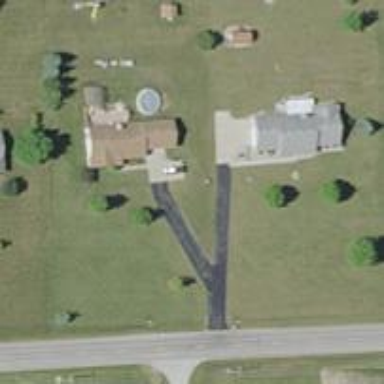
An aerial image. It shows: Driveway leading to service road.